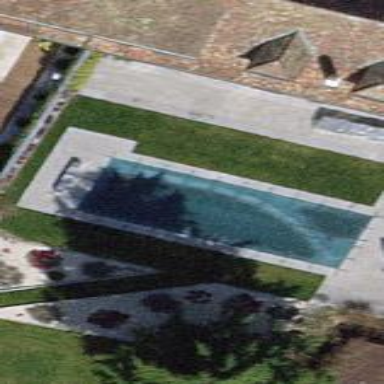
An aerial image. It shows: Outdoor swimming pool set in the ground.